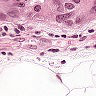
Metastatic tissue present: yes